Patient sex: F
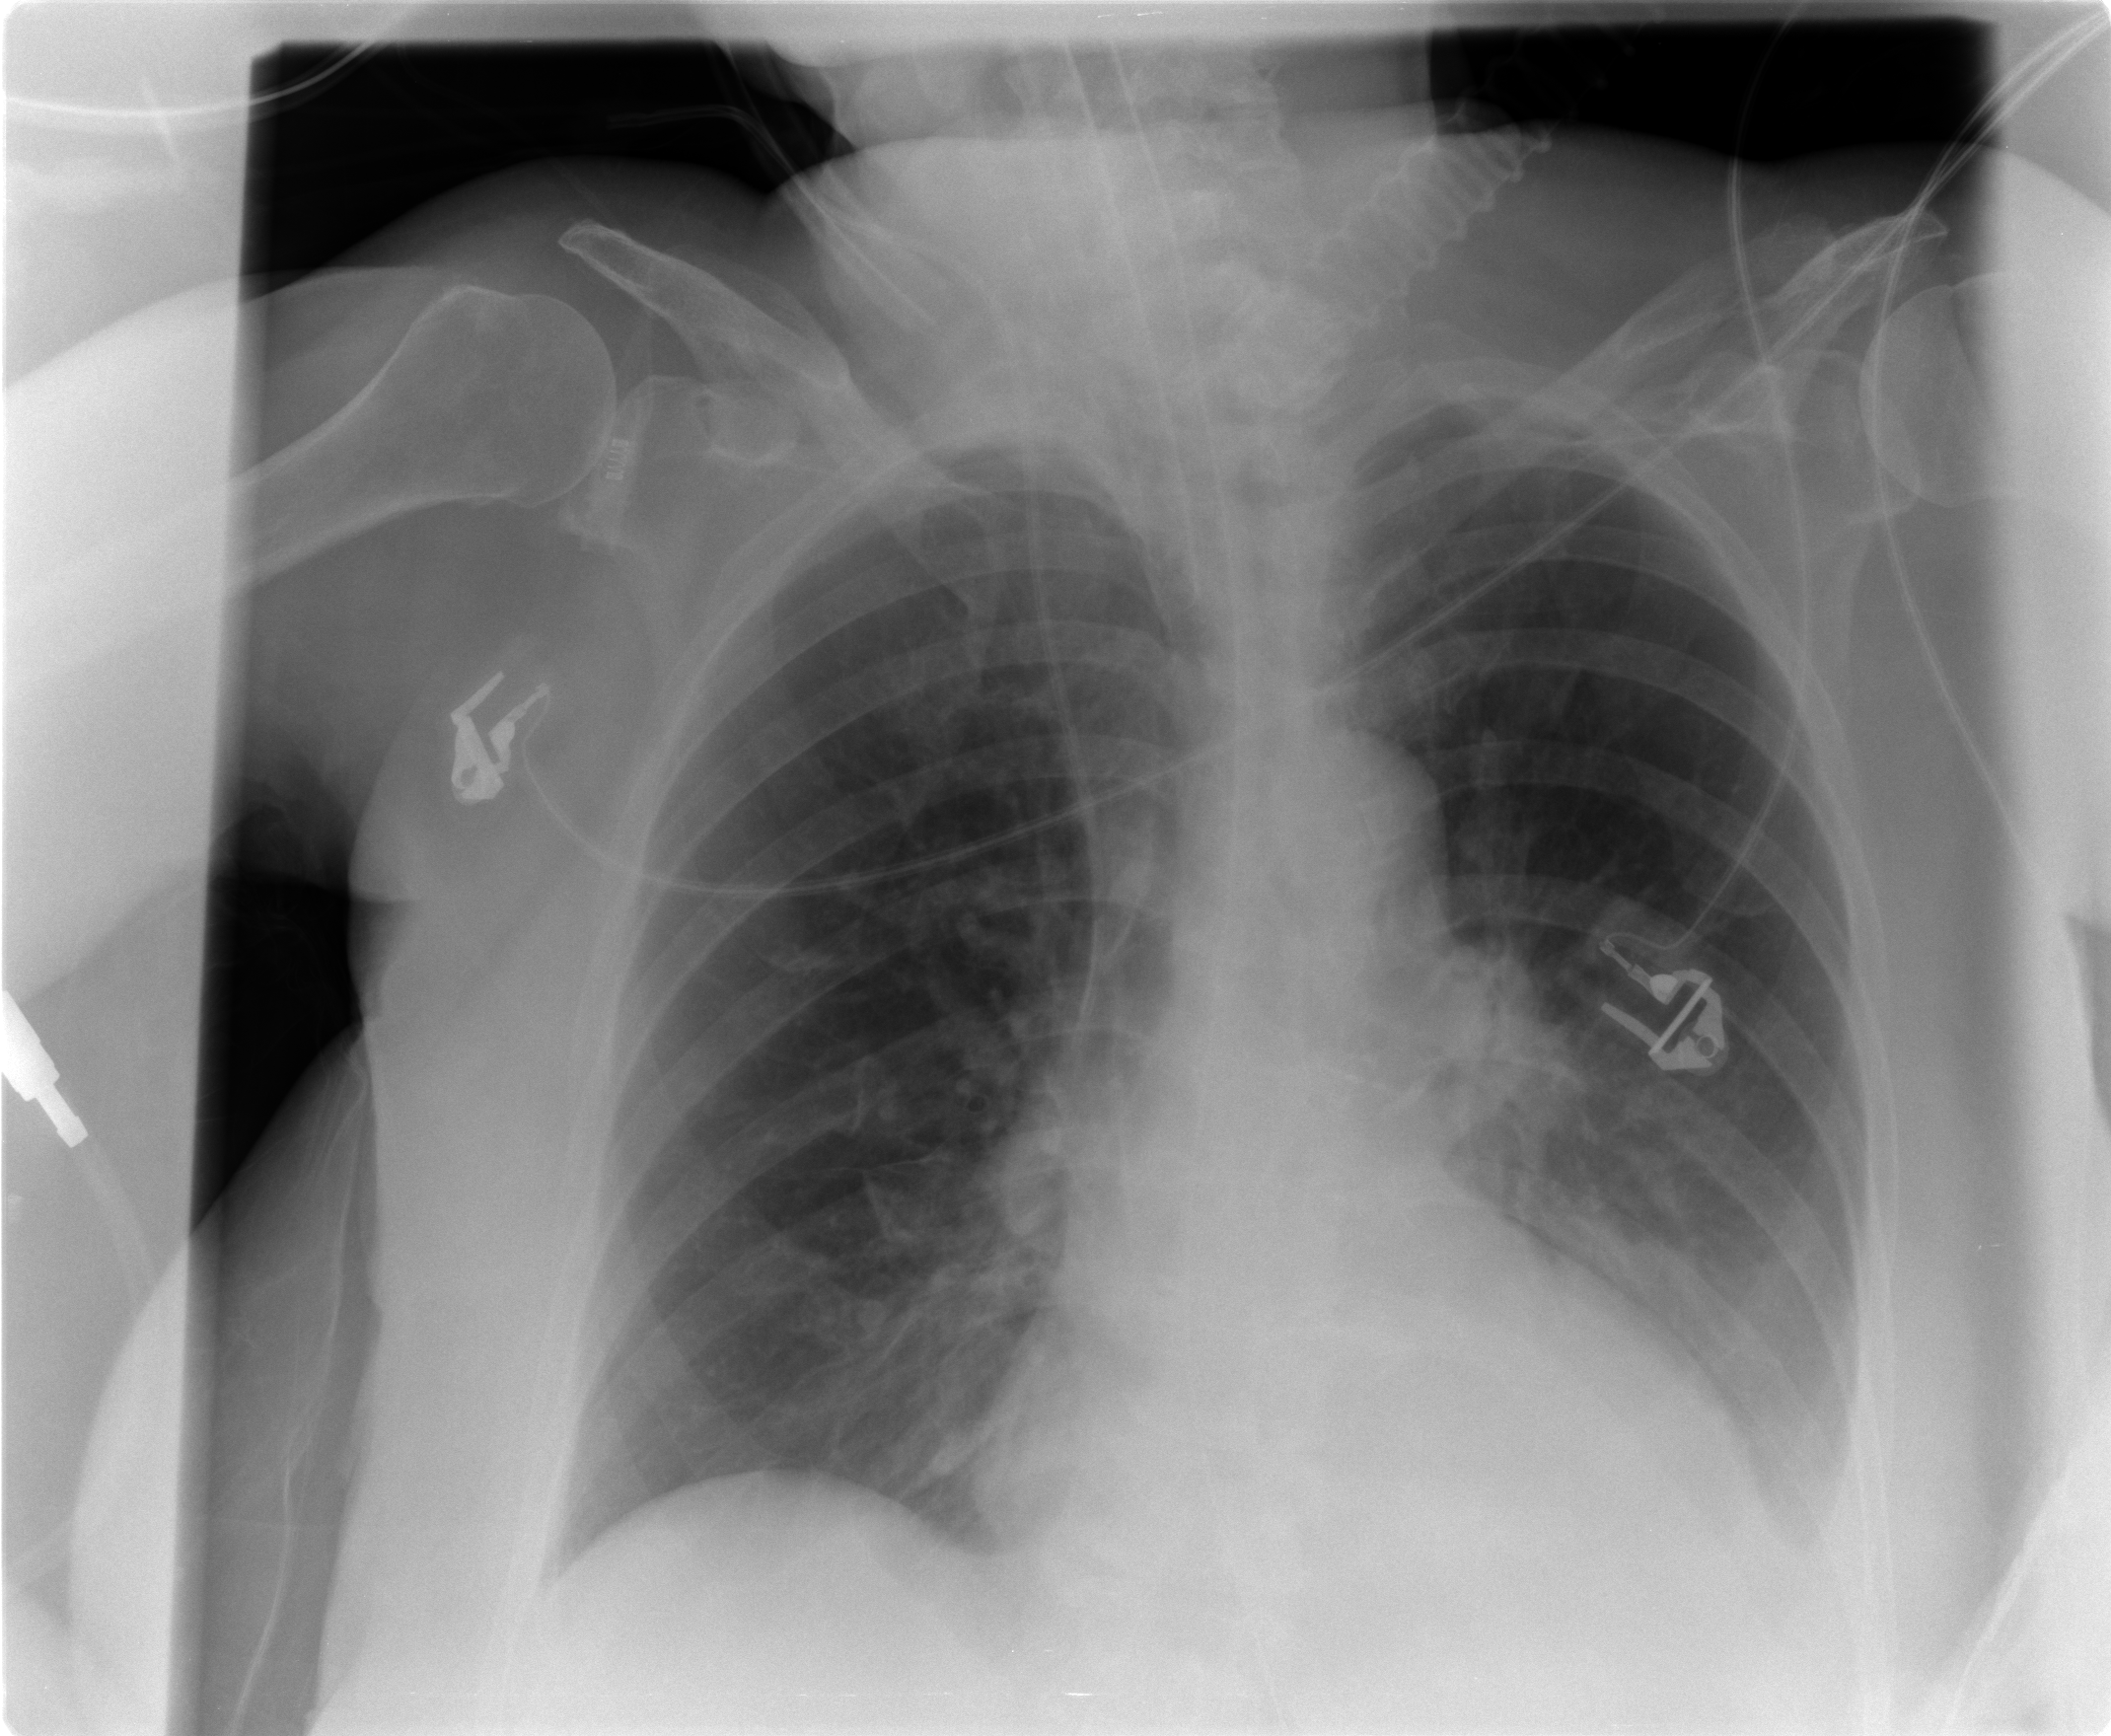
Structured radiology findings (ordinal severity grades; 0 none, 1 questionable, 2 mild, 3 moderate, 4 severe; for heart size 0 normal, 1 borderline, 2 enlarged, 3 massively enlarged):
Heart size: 2
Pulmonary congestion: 1
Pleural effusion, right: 0
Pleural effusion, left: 2
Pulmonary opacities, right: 0
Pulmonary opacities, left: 0
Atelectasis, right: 0
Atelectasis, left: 2